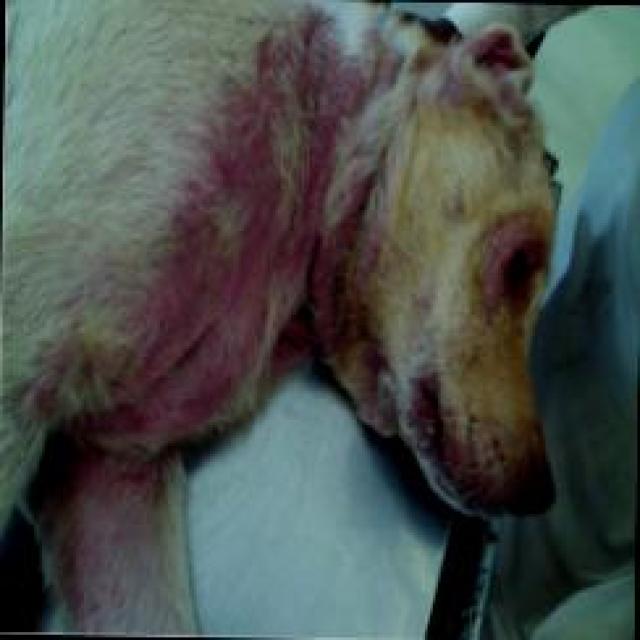
Canine hypersensitivity reaction — allergic skin response with urticaria, erythema, pruritus, and angioedema. May be food, environmental, or flea allergy related.